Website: ulta-beauty
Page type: customer-info-address
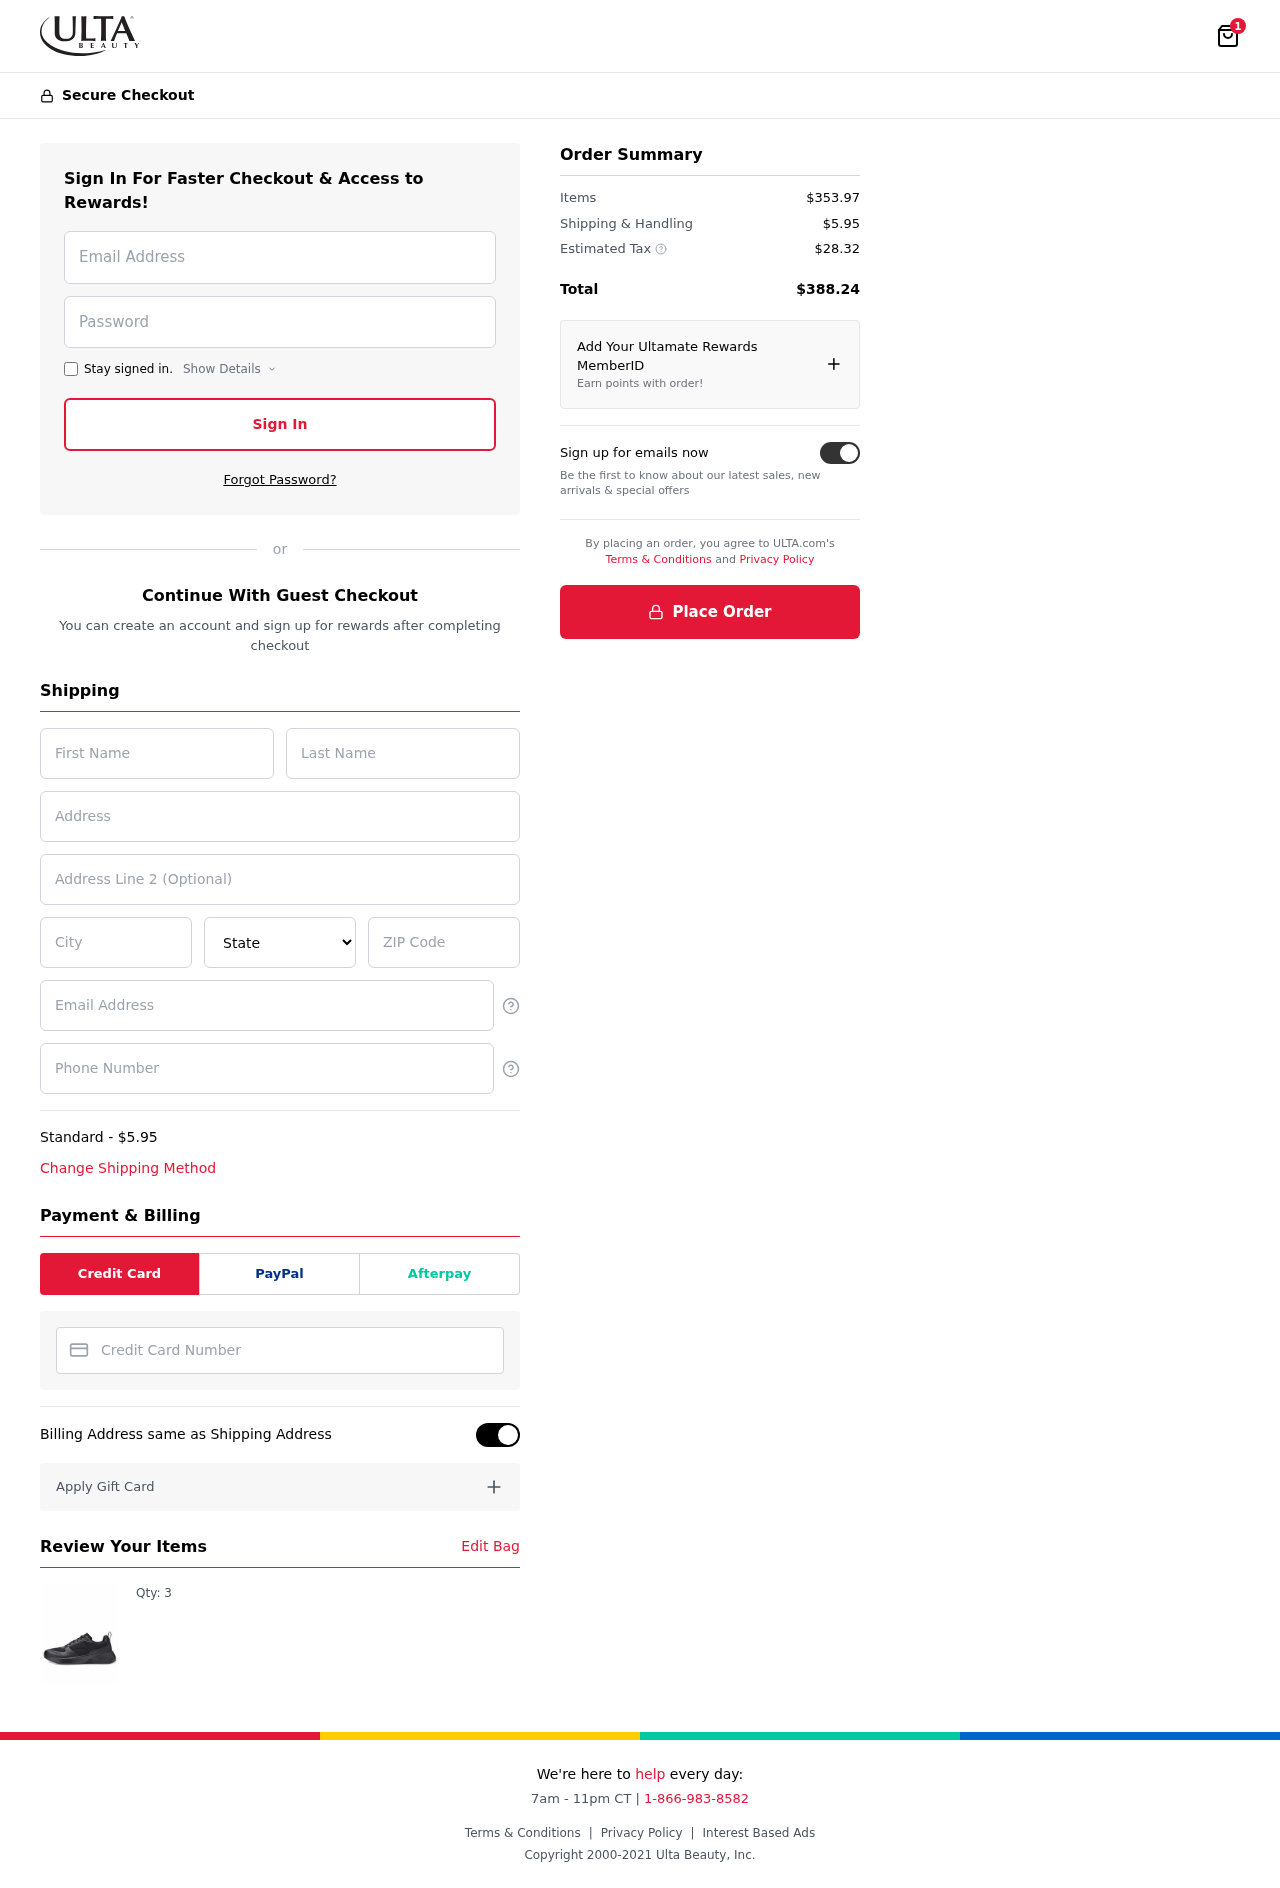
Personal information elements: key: PII_CARD_NUMBER
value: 3741 7616 4461 184
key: PII_CITY
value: East Michael
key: PII_EMAIL
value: kathy_may@yahoo.com
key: PII_FIRSTNAME
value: Kathy
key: PII_LASTNAME
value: May
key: PII_PHONE
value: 5506341064
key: PII_POSTCODE
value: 80336
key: PII_STATE
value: PW
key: PII_STREET
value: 8490 Jamie Camp
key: PII_STREET2
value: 1355 Blankenship Branch
Product elements: key: PRODUCT1_QUANTITY
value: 3
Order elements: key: ORDER_NUM_ITEMS
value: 1
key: ORDER_SHIPPING_COST
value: $5.95
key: ORDER_ITEMS_TOTAL
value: $353.97
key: ORDER_SHIPPING_COST2
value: $5.95
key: ORDER_TAX
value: $28.32
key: ORDER_TOTAL
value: $388.24